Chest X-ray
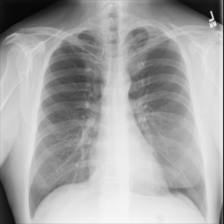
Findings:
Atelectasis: negative
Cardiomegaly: negative
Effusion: negative
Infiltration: negative
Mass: negative
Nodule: negative
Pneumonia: negative
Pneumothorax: negative
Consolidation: negative
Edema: negative
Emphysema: negative
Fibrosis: negative
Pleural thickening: negative
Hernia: negative